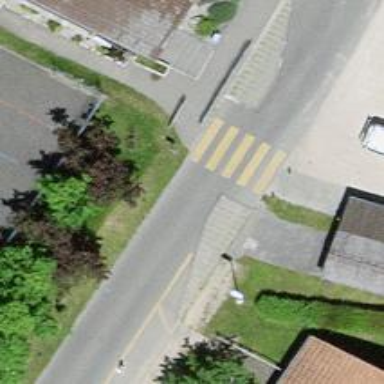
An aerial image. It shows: Uncontrolled zebra crossing on the road.